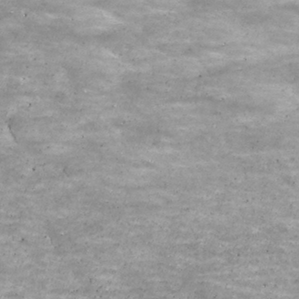
Label: non_frost